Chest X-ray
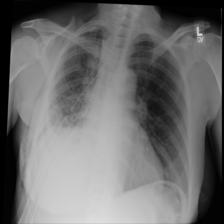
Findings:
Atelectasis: negative
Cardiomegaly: negative
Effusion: negative
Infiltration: negative
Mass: negative
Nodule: negative
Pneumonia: negative
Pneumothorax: negative
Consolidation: negative
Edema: negative
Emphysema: negative
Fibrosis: negative
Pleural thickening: negative
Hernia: negative